Interaction volume radius: 5 \u00c5
Interaction volume height: 25 \u00c5
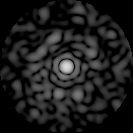
Disorder parameter: 0.819